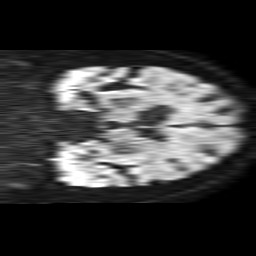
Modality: TRACE
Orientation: coronal
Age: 76
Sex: male
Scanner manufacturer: philips
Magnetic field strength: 1.5 T
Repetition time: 4.6 s
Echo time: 0.08826 s